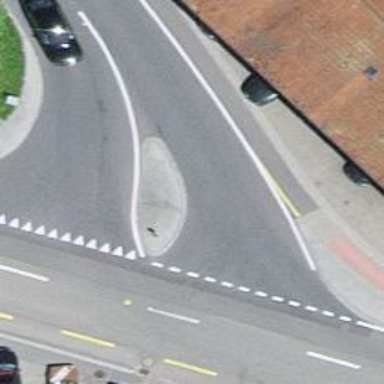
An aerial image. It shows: Tertiary road with asphalt surface.